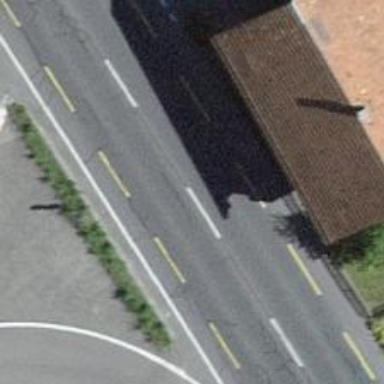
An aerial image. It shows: Primary highway with asphalt surface and designated lane for cyclists.